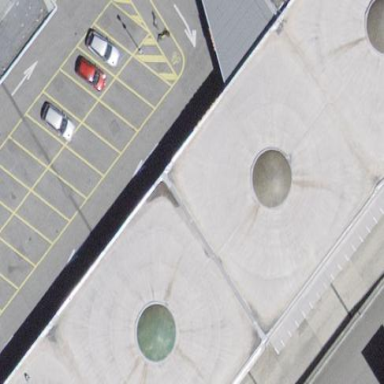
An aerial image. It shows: Building part with dome-shaped roof.